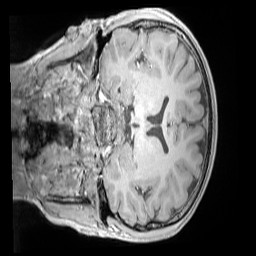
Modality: MP2RAGE
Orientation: coronal
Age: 11
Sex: male
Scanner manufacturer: siemens
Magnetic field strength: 3 T
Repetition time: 4 s
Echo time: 0.00303 s